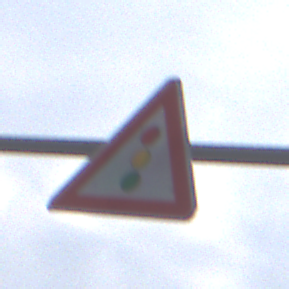
Verkehrszeichen: Lichtzeichenanlage
Umgebung: Outdoor, Nature
Tageszeit: MorningAfternoon
Wetter: Overcast
Licht: Natural
Jahreszeit: NotSpecified
Kontrast: LowContrast